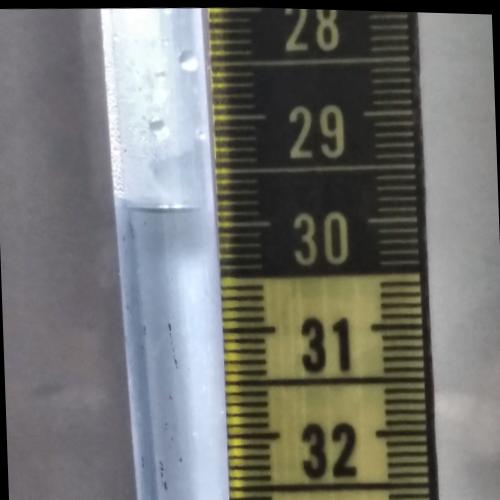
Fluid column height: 29.8 cm